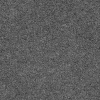
Atmospheric dust classification: dusty